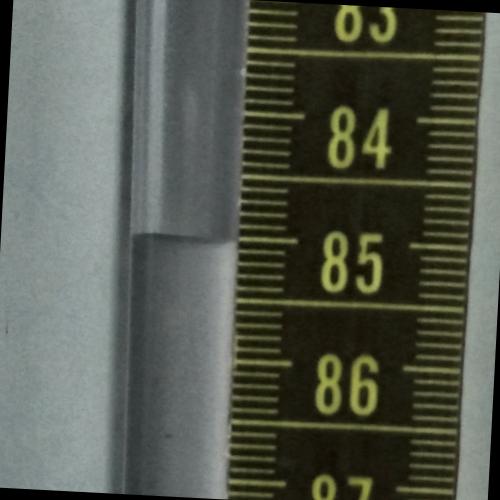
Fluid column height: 85.0 cm